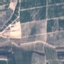
Land use / land cover class: PermanentCrop